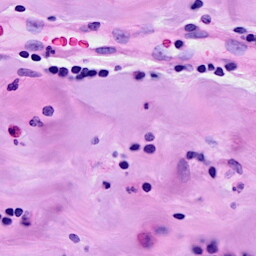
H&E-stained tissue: Breast